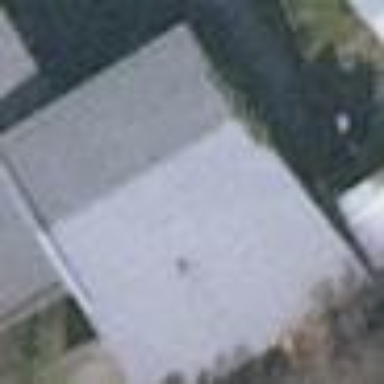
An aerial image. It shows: Building.